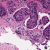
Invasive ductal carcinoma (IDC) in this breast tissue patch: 0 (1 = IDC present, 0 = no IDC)